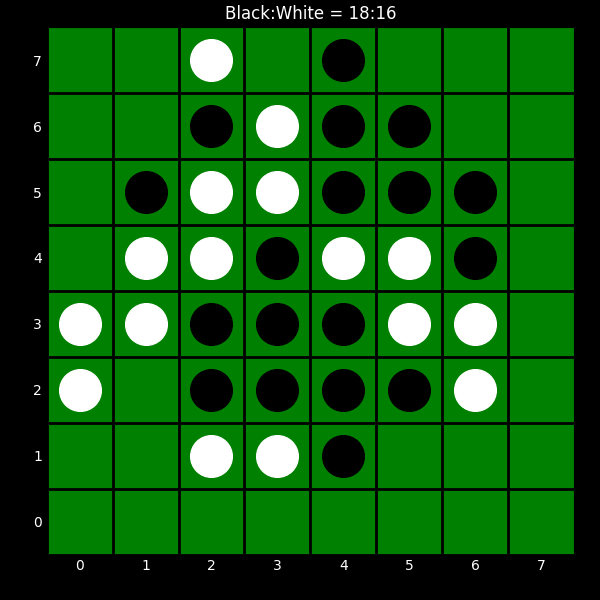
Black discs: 18
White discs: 16